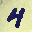
Label: 4